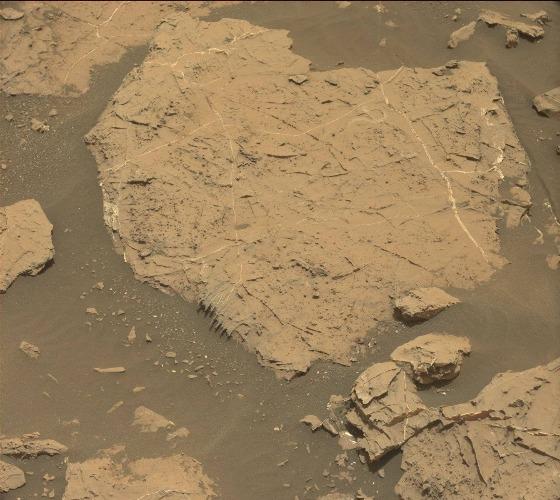
Terrain classes present: Bedrock, Gravel / Sand / Soil, Rock, Shadow